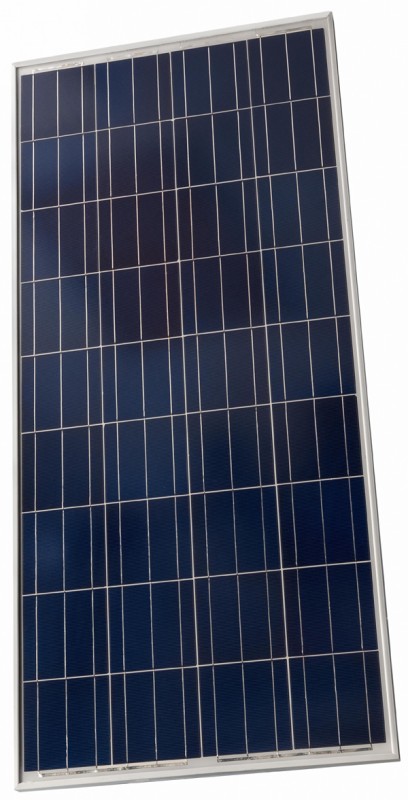
Label: Clean